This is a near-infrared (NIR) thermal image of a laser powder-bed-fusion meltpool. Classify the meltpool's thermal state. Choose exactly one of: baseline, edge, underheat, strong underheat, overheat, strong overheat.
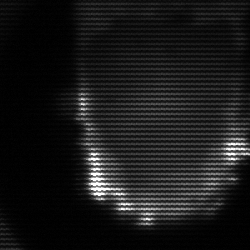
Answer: baseline